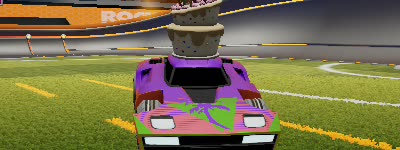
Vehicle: breakout